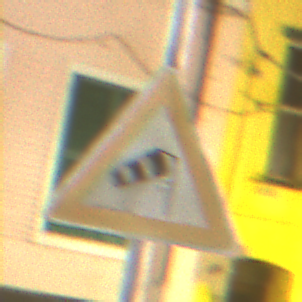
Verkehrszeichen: SeitenwindVonRechts
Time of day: Night
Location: Outdoor (Urban)
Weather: PartlyCloudy
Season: NotSpecified
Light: Artificial